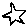
Label: star